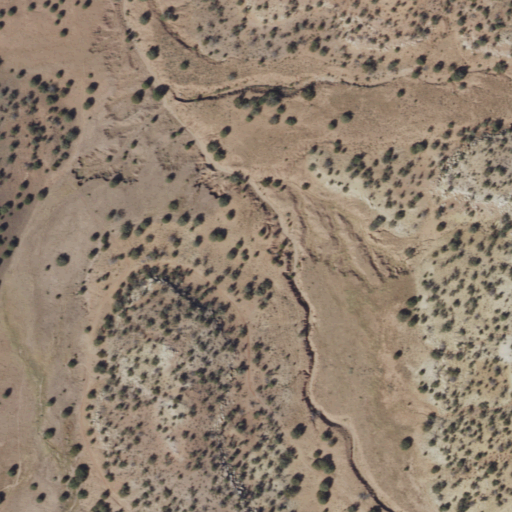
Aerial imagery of valley in Arizona named Round Valley containing shrub and evergreen forest